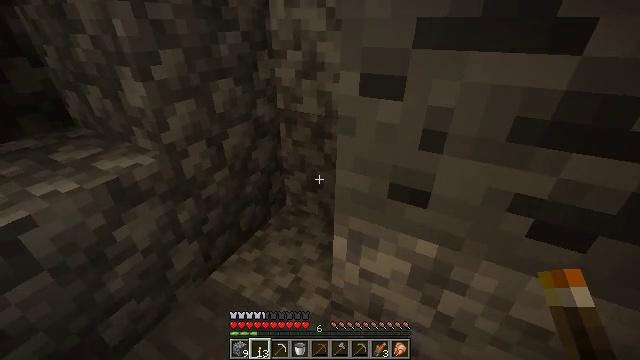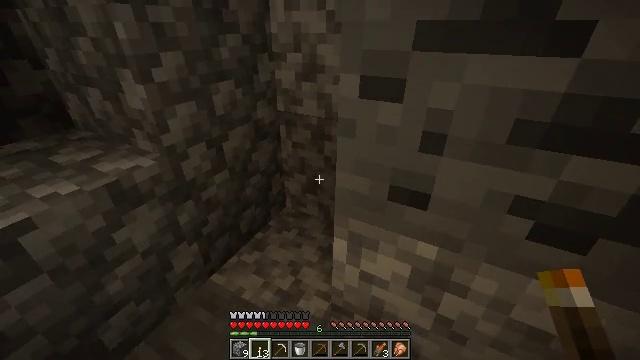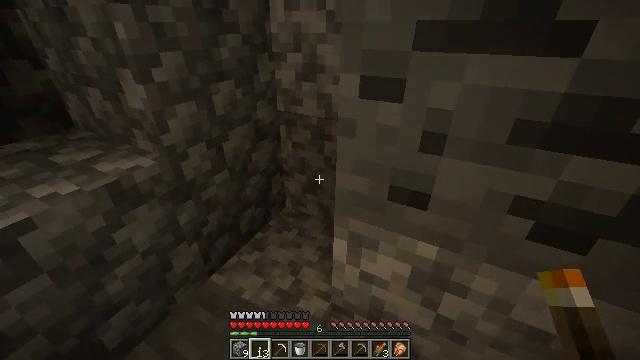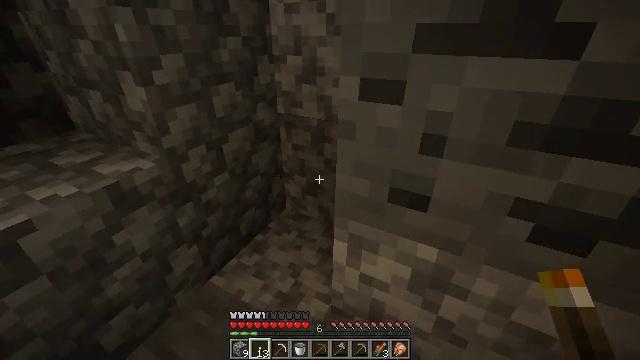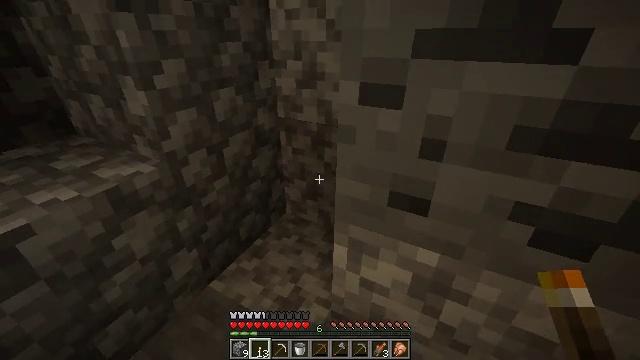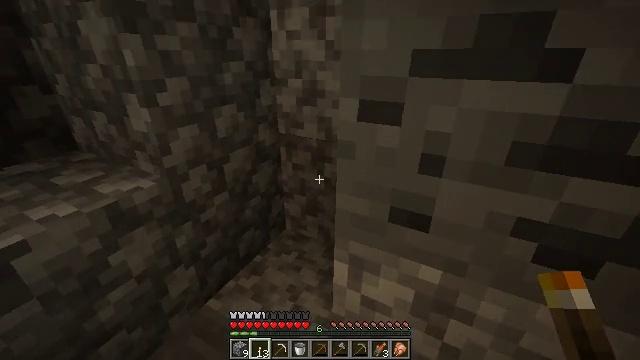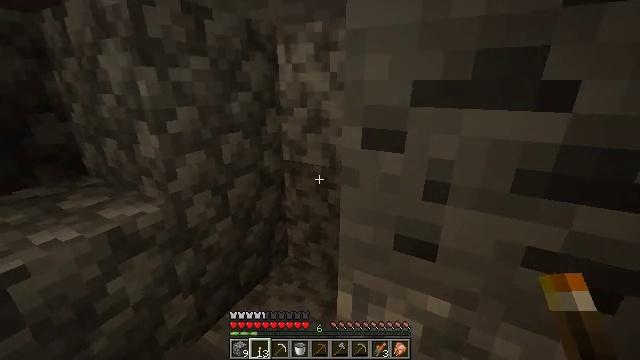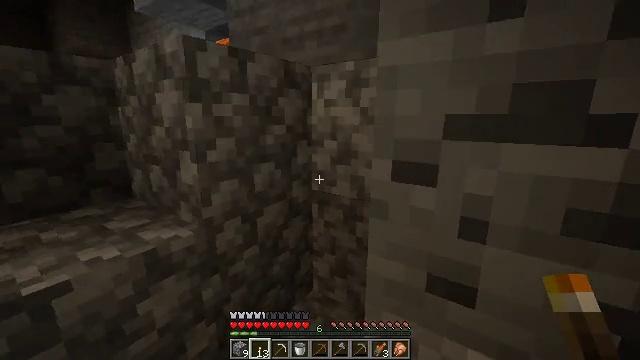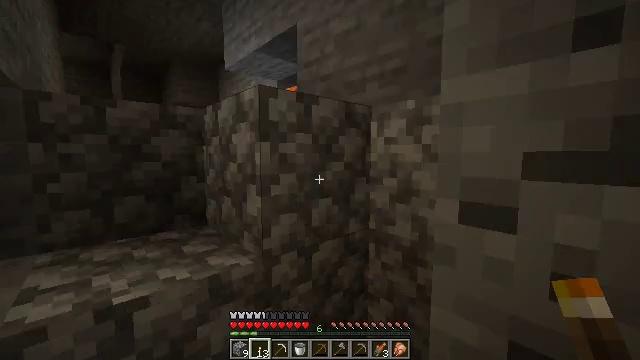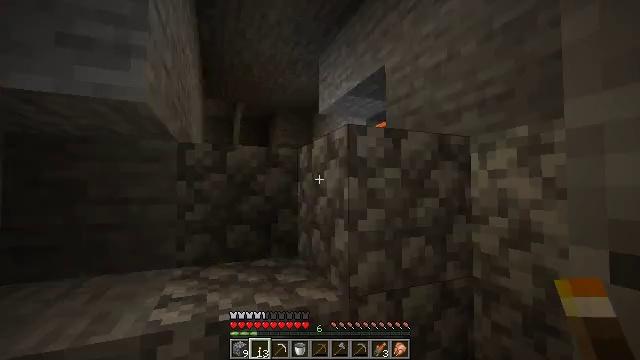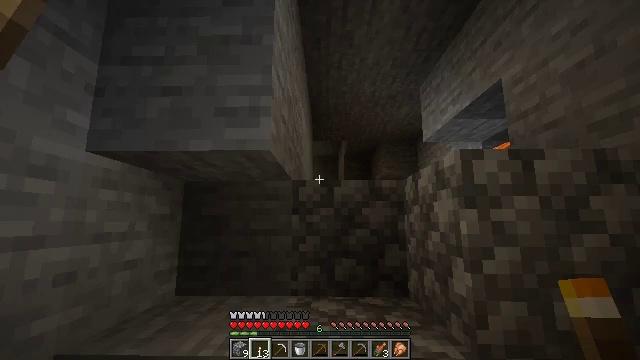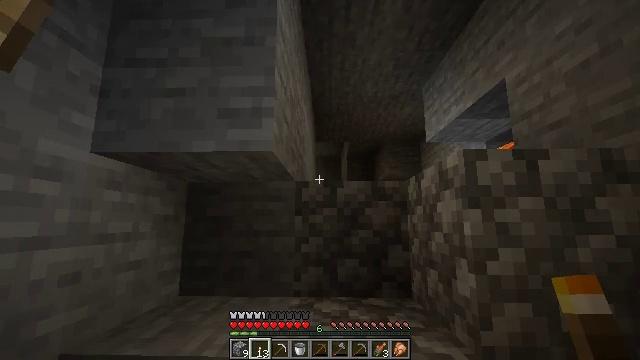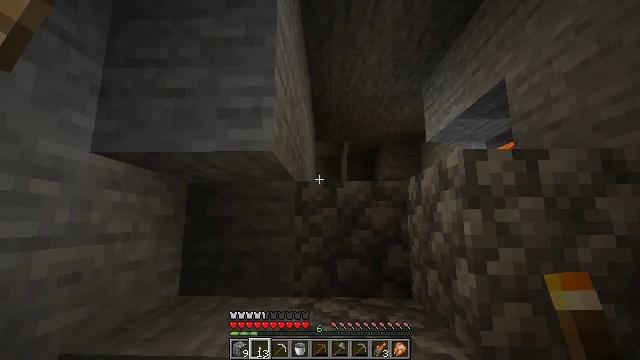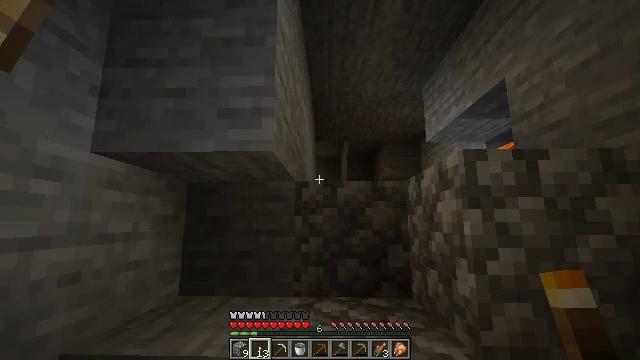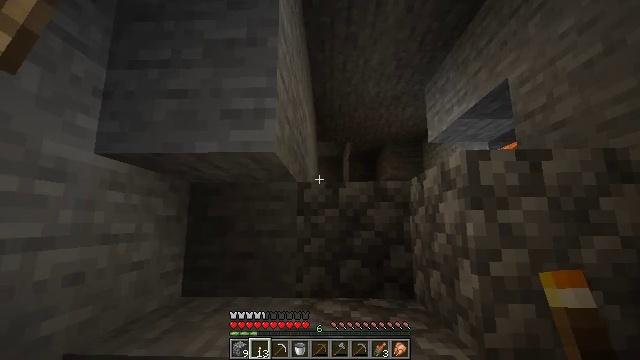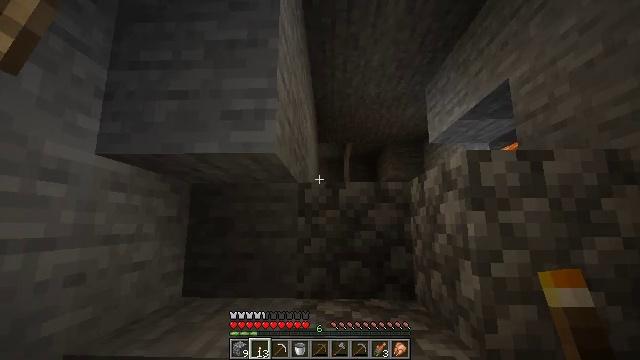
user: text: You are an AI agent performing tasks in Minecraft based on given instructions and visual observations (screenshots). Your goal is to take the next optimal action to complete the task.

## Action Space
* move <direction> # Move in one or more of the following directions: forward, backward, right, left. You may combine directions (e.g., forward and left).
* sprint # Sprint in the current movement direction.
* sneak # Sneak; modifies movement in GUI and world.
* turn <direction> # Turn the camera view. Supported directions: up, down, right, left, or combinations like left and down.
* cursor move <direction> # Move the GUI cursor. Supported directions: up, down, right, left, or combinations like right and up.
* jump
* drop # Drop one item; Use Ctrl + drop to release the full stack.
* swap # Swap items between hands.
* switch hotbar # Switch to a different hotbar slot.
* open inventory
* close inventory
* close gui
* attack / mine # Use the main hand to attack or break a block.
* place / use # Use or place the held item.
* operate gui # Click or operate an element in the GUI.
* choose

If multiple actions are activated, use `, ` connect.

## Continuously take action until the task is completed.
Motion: motion action
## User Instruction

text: Collect coal by mining the ore.
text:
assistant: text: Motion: no_op
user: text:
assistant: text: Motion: no_op
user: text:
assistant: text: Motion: no_op
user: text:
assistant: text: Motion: no_op
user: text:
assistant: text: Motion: turn up
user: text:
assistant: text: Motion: turn up
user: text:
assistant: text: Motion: turn left and up
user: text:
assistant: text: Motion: turn left and up
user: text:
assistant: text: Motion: turn left and up
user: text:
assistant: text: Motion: turn left and up
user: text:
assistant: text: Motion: no_op
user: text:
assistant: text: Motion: no_op
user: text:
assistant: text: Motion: no_op
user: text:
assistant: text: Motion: no_op
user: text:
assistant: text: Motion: no_op
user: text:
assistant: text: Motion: no_op
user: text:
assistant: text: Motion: no_op
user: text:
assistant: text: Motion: no_op
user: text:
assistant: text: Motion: no_op
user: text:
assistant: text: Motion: no_op
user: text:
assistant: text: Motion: no_op
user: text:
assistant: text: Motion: no_op
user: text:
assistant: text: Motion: no_op
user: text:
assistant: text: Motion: no_op
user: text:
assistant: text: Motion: no_op
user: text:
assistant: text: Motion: turn right
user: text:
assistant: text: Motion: turn right and down
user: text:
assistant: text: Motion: turn right and down
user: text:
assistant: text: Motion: turn right and down
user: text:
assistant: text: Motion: turn right and down